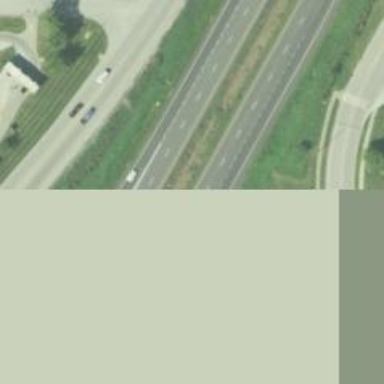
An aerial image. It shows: Motorway junction.